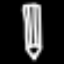
Label: pencil